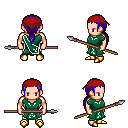
a pixel art fantasy rpg character, male body template, human, light skin, sash dress, white pants, blue ponytail hairstyle, red bandana, gold boots, spear, four views (front, back, left, right), 2x2 character sprite sheet, small pixel art, hard edges, no anti-aliasing